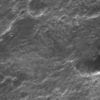
Label: not_dusty